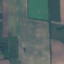
Land use / land cover: AnnualCrop